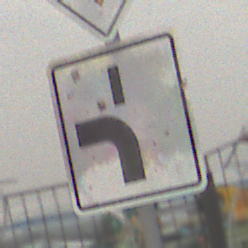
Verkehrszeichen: VerlaufVorfahrtsstrasse5
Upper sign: Vorfahrtsstrasse
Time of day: MorningAfternoon
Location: Outdoor (Suburban)
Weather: Overcast
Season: NotSpecified
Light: Natural